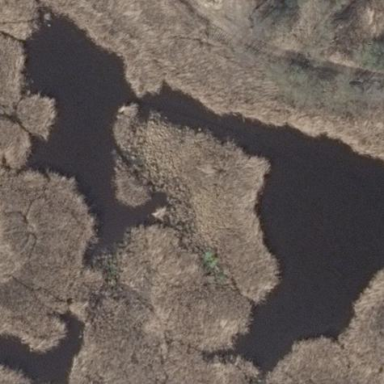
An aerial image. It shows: Pond with natural water.